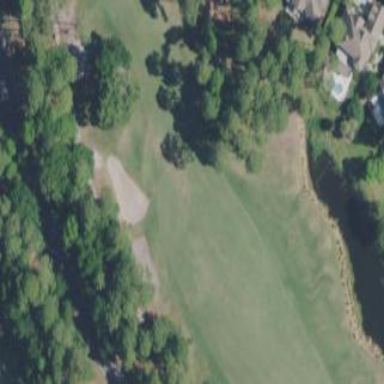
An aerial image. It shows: Golf fairway surrounded by grass.